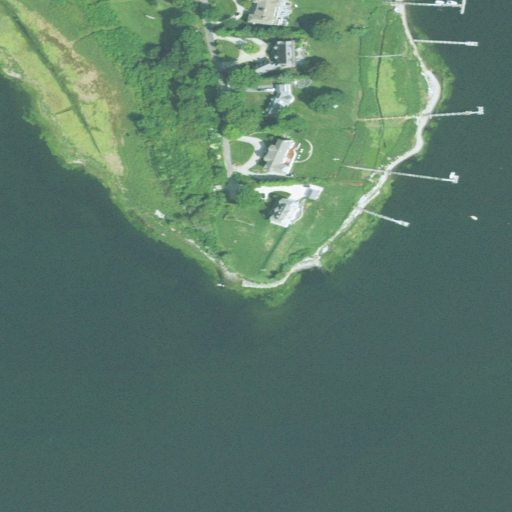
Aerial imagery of cape in Rhode Island named Adams Point containing open water, herbaceous wetlands, low intensity development, open development, medium intensity development, woody wetlands, and high intensity development